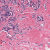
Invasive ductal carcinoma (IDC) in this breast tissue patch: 1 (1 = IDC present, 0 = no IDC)